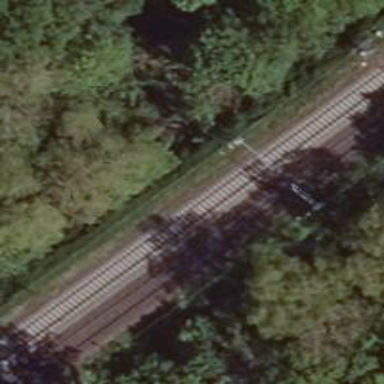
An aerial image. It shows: Milestone along the railway with catenary mast.